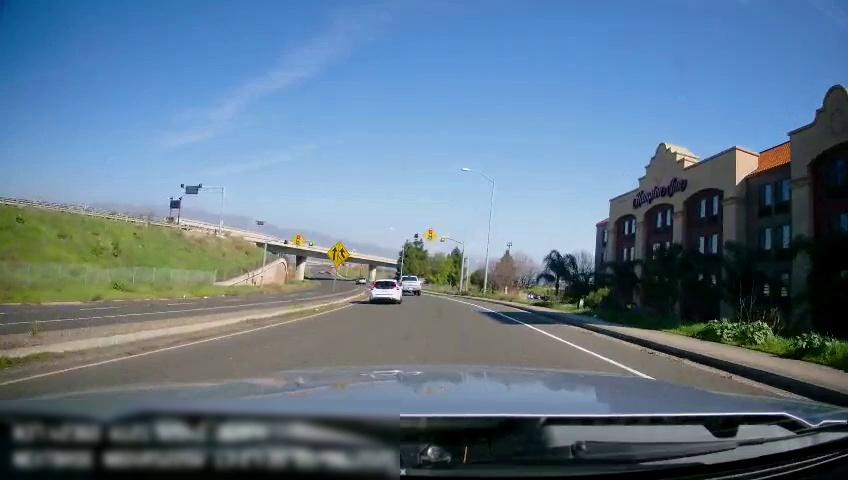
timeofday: Day
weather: Sunny
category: Drivable Space
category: Vehicles | SUV
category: Vehicles | Truck
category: Lanes | Current Lane
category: Lanes | Current Lane
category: Lanes | Opposite Lane
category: Lanes | Opposite Lane
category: Traffic | Signs
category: Traffic | Signs
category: Traffic | Signs